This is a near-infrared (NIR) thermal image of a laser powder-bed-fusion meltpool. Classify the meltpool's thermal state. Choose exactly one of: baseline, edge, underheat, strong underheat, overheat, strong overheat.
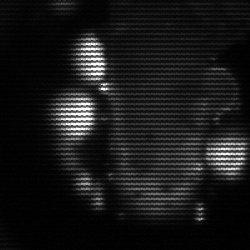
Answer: strong underheat